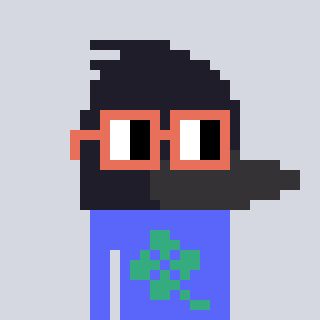
a pixel art character with square orange glasses, a raven-shaped head and a purple-colored body on a cool background